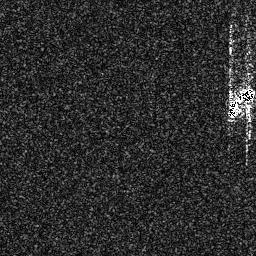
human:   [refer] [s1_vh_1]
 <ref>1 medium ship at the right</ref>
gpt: <box>[[87, 33, 99, 46, 0]]</box>